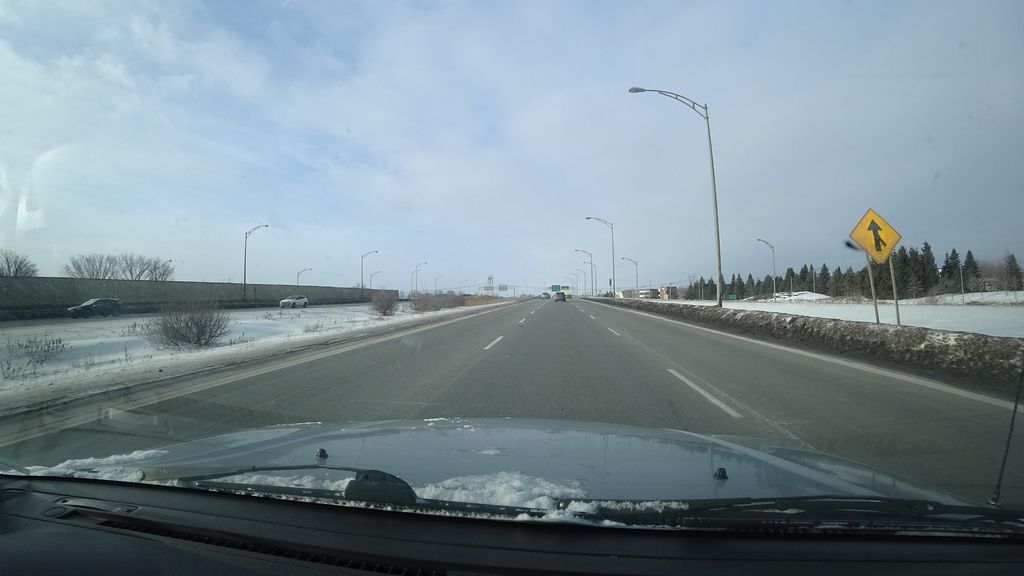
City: quebec_city